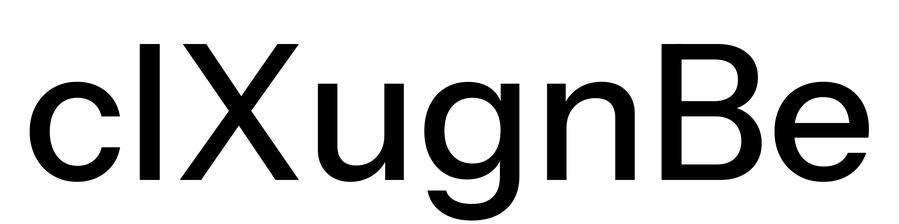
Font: InstrumentSans_Medium